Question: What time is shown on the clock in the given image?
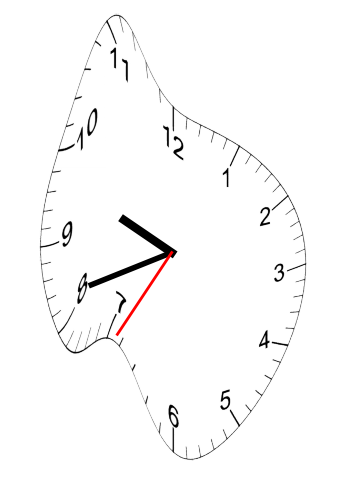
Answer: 09:41:35